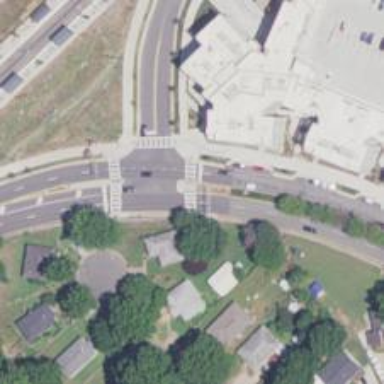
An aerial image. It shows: Footway located on traffic island.